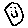
Label: smiley face